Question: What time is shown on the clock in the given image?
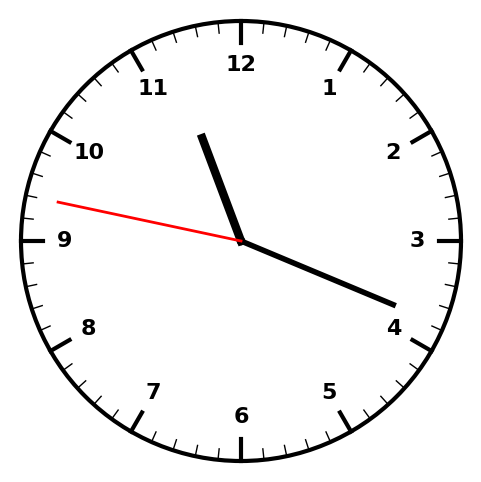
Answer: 11:18:47